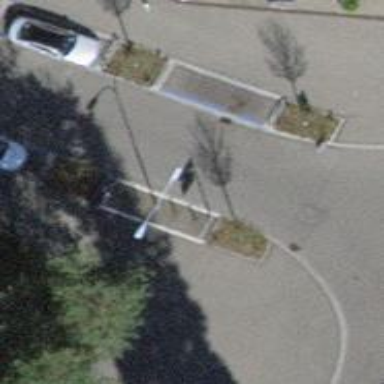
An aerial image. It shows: Motorcycle parking area.